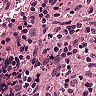
Metastatic tissue present: no